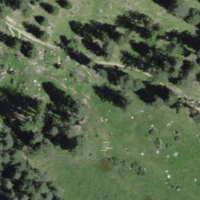
EUNIS habitat code: 26
Species observed at this site:
Papilio machaon
Platanthera bifolia
Pyrgus alveus
Melitaea diamina
Pyrgus serratulae
Dryas octopetala
Anthyllis vulneraria
Cyaniris semiargus
Orthilia secunda